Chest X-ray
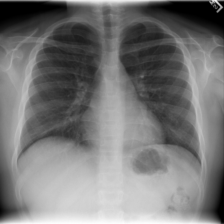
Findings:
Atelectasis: negative
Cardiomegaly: negative
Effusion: negative
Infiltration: negative
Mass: negative
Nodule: negative
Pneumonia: negative
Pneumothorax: negative
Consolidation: negative
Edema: negative
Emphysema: negative
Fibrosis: negative
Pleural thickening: negative
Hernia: negative